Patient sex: M
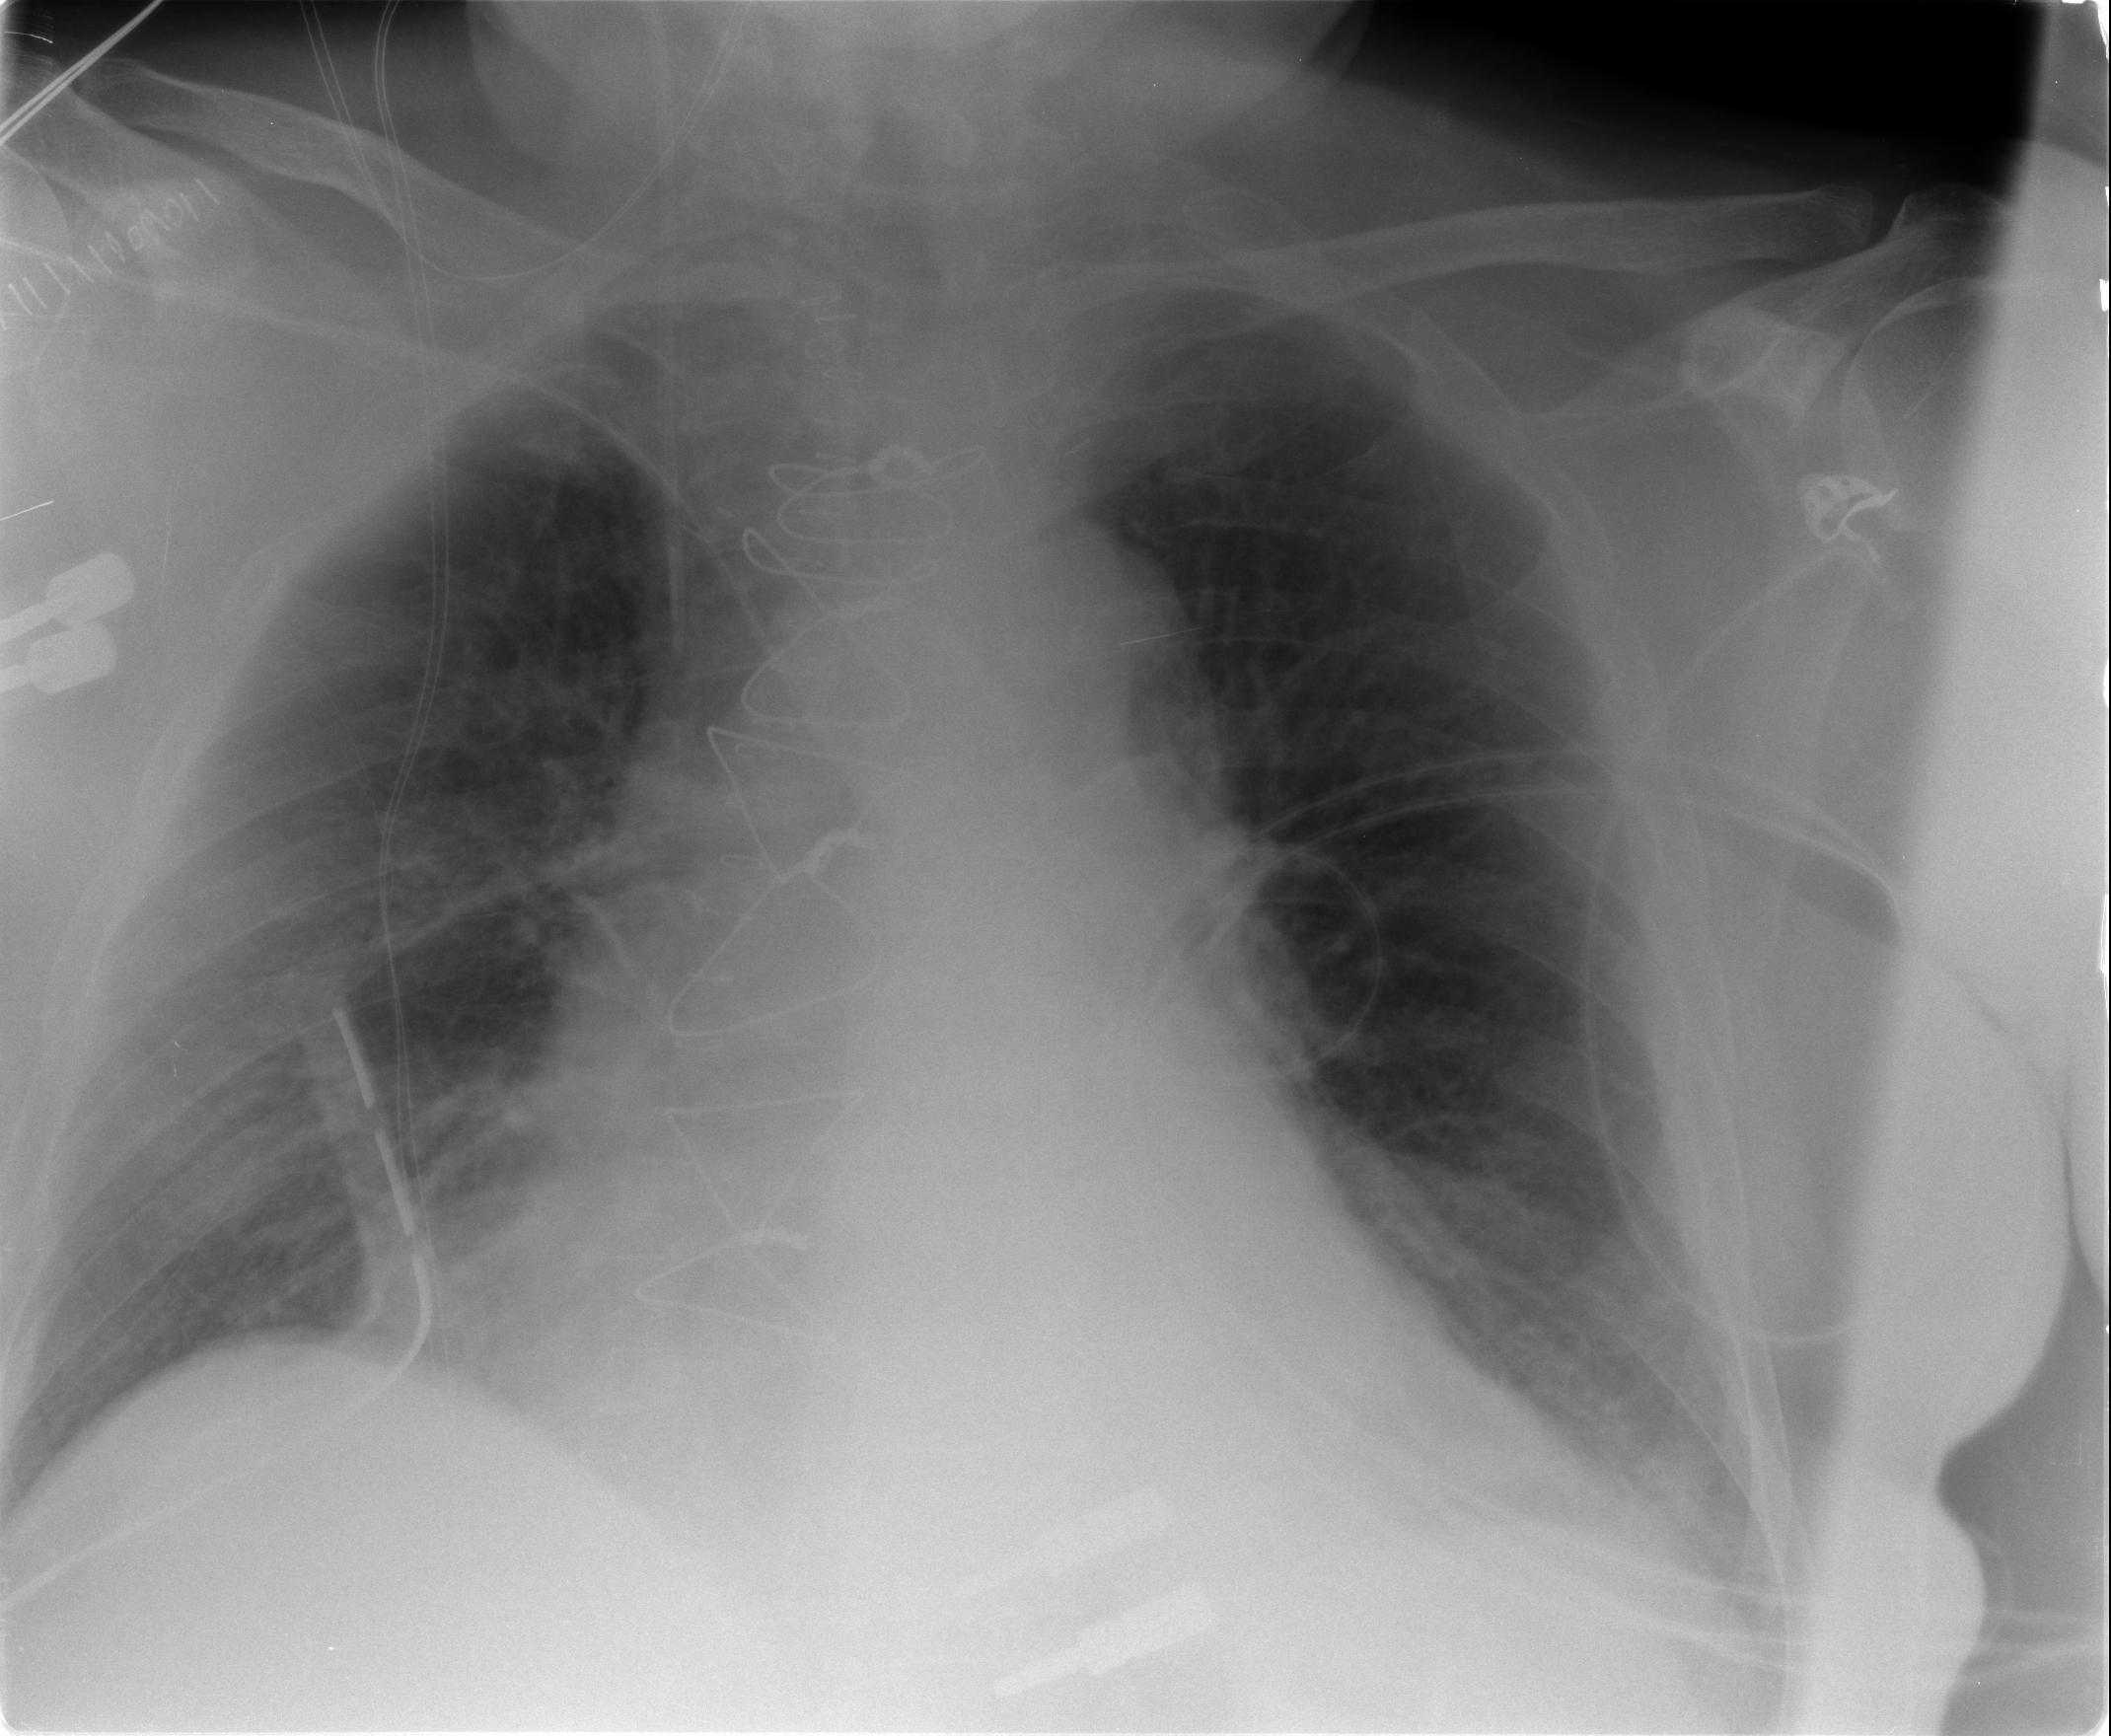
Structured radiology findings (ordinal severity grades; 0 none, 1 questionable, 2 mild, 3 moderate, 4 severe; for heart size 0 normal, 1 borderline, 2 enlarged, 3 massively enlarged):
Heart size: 2
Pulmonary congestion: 2
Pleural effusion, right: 0
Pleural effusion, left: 2
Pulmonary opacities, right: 1
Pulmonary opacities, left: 0
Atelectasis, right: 2
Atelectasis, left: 2